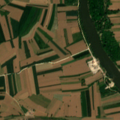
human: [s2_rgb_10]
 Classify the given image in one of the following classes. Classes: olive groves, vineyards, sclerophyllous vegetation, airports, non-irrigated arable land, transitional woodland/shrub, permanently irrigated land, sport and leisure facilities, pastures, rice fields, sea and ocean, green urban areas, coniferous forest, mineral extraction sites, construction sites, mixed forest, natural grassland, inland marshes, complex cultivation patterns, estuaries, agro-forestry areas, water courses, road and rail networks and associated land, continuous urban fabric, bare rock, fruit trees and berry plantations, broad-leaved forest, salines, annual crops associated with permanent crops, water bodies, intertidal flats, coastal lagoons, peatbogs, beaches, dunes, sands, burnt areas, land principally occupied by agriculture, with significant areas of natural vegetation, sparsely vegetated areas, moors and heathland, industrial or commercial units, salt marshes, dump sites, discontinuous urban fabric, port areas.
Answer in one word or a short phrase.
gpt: non-irrigated arable land, complex cultivation patterns, broad-leaved forest, inland marshes, water courses